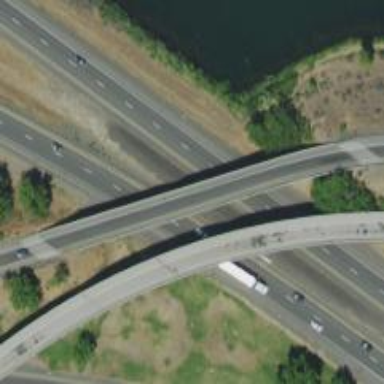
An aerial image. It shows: Bridge on motorway link.